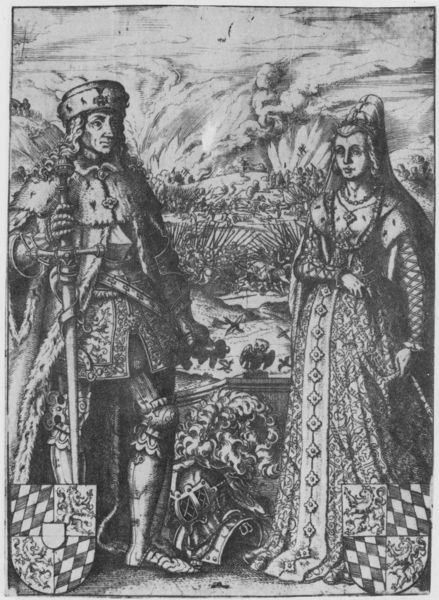
Titel: Bildnis des Philippus
Künstler: Jost Amman
Institution: (Seriendruck)
Schlagwörter: feder, feuer, himmel, kampf, mann, vogel, wolken, landschaft, bewegung, frau, frisur, grau, hintergrund, hut, kleid, schmuck, zeichnung, haube, muster, ornament, mütze, falten, federn, hermelin, pelz, hügel, schilf, vögel, gewand, lange haare, mantel, adel, paar, borte, krone, locke, locken, renaissance, federbusch, berge, kette, mauer, krieg, schlacht, kaiser, könig, schild, bayern, kreuz, druck, druckgraphik, schwarz-weiß, druckgrafik, stich, illustration, schwert, ketten, helm, herrscher, ritter, fürst, rüstung, tracht, wappen, raute, rauten, ehepaar, ehe, eheleute, löwen, mittelalter, lanzen, feldherr, adlige, hochzeit, königin, löwe, fürstin, prunk, kupferstich, eule, kopfschmuck, herrscherportrait, zepter, schlachtfeld, gefecht, maximilian, kurfürst, panter, edle, habsburg, wappenschild, königspaar, pels, rüctung, hochzeti, rnament